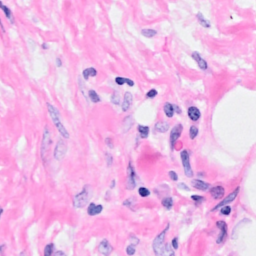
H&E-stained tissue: Breast